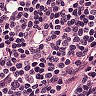
Metastatic tissue present: no